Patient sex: M
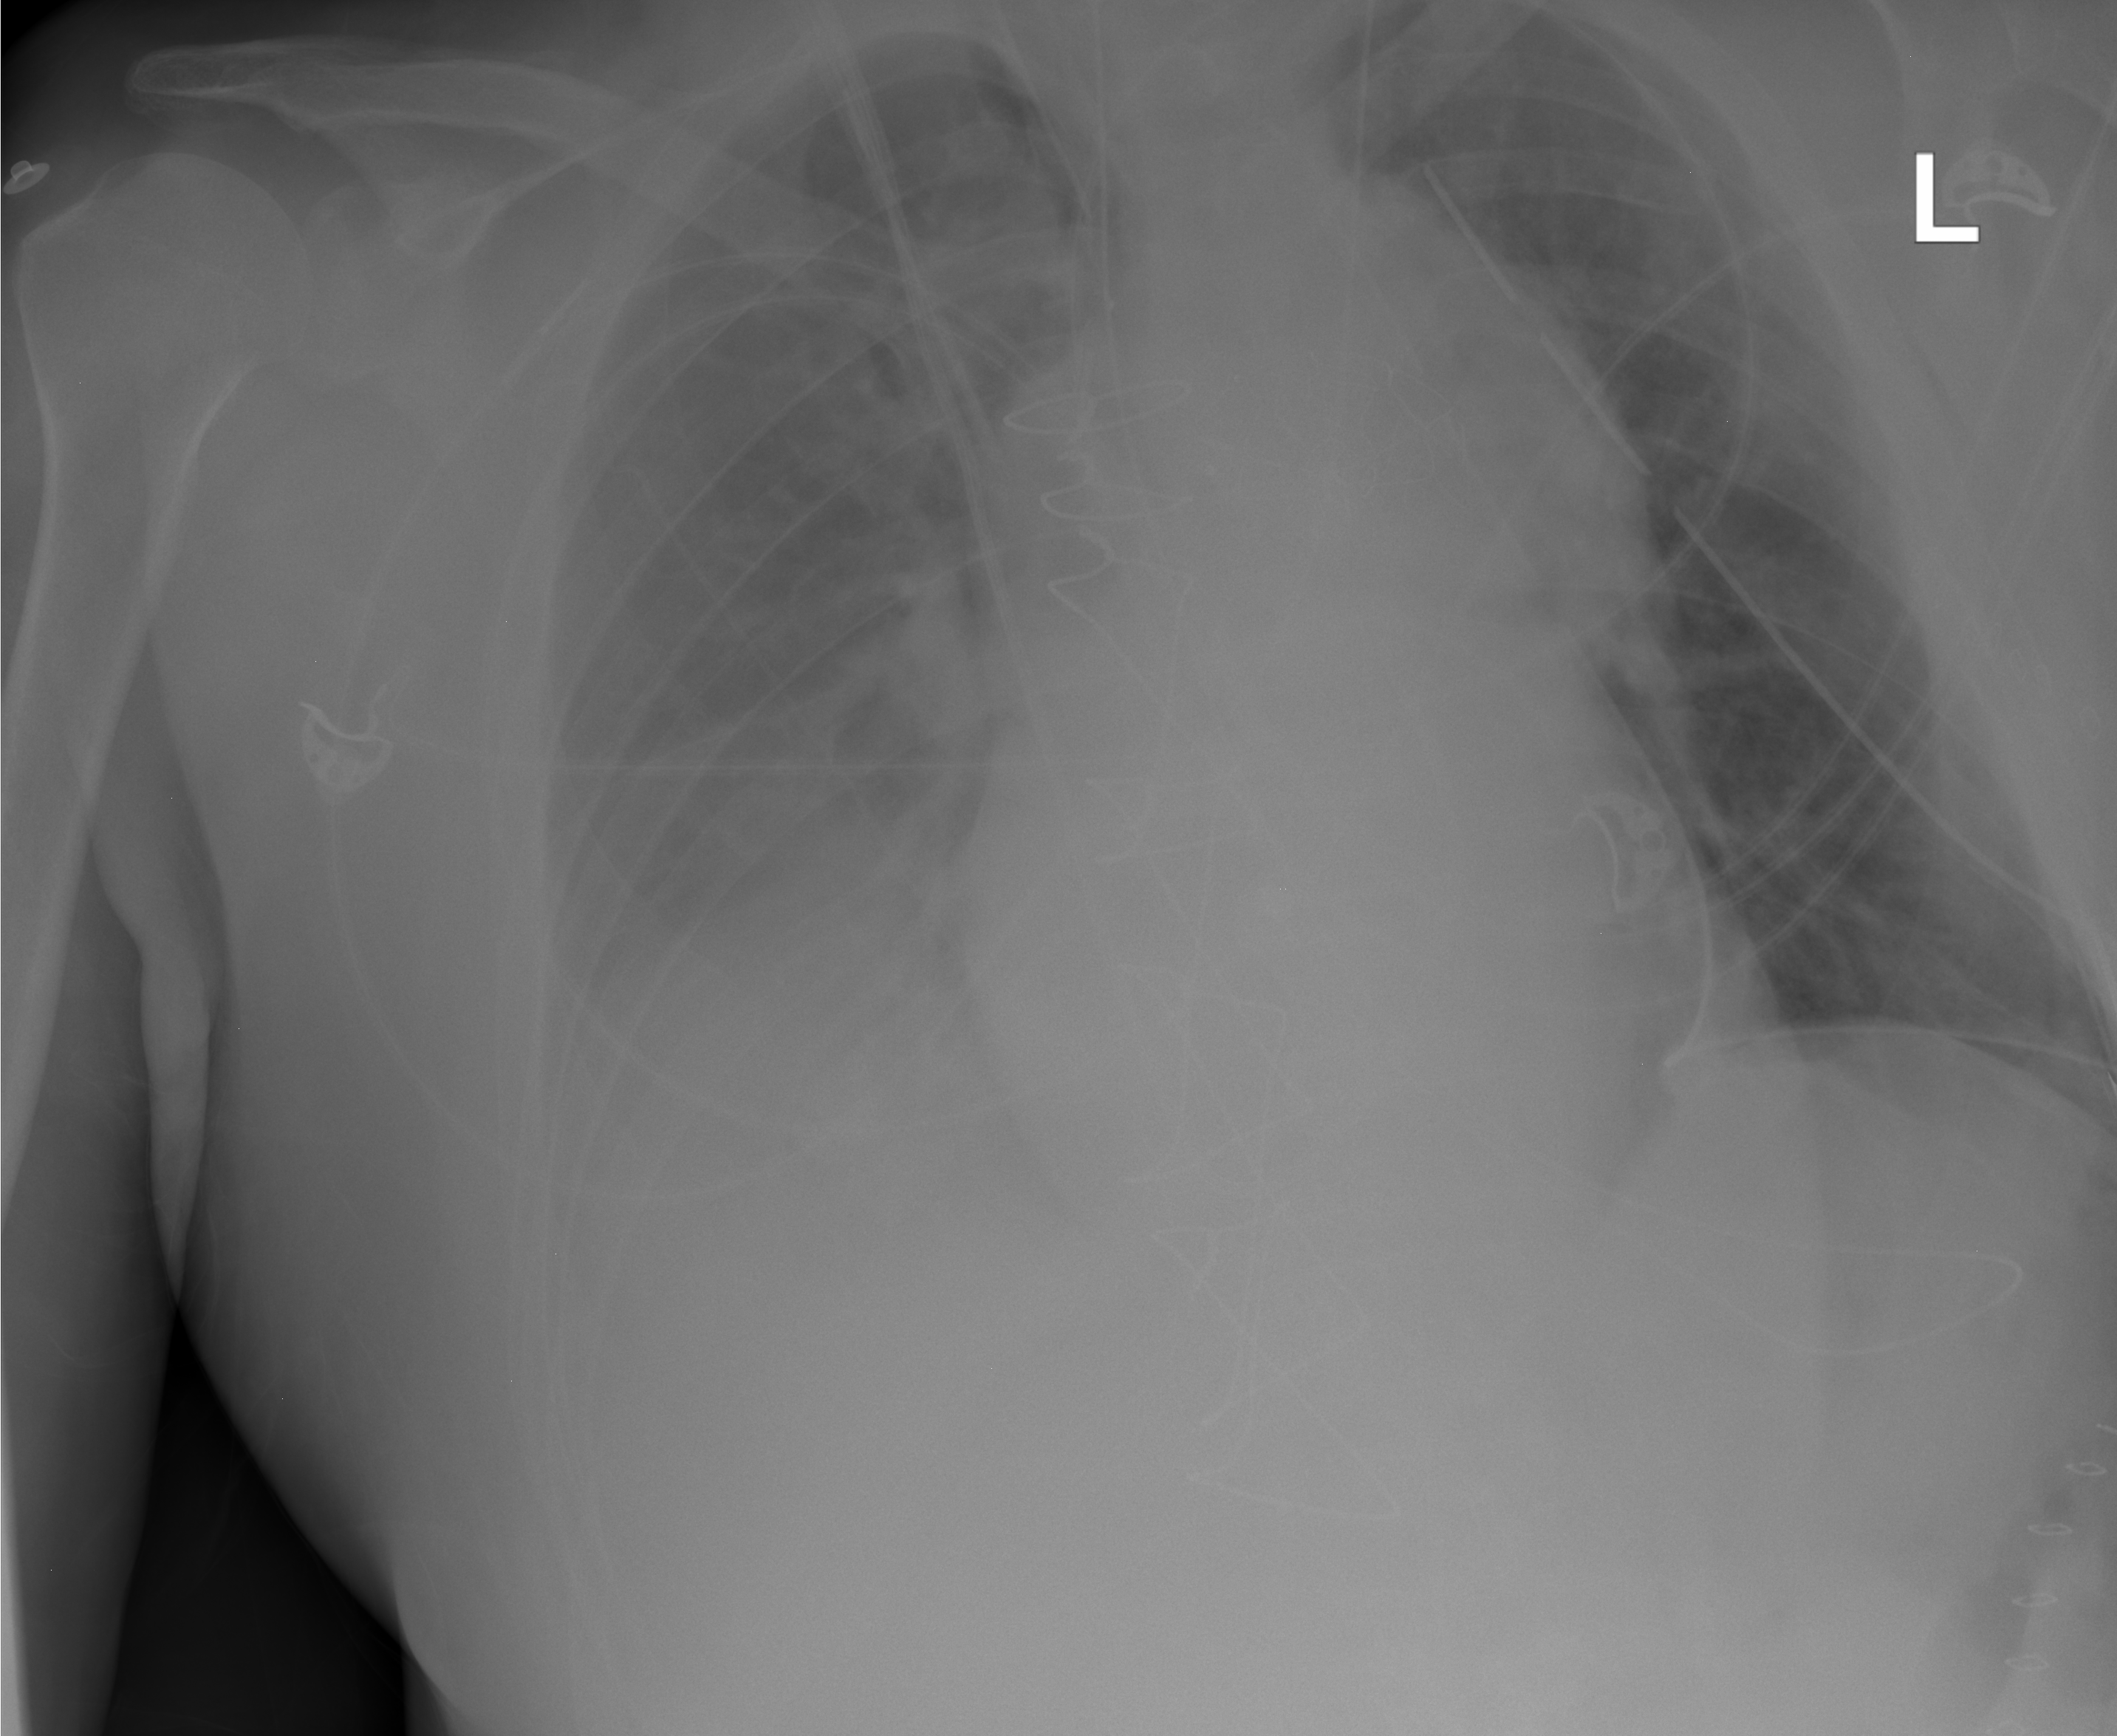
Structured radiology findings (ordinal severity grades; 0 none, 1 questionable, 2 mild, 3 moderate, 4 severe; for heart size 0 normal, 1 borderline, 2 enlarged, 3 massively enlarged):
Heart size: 0
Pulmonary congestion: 0
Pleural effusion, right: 2
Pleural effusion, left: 0
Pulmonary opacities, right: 0
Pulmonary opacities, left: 0
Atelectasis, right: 2
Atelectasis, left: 0